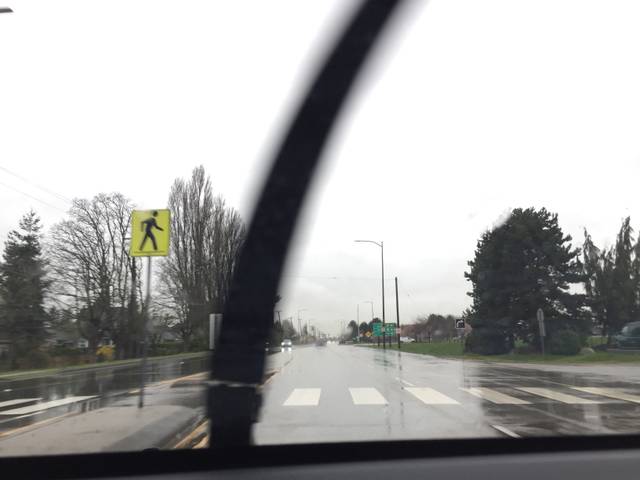
Region: Canada
Coordinates: 49.192, -123.144